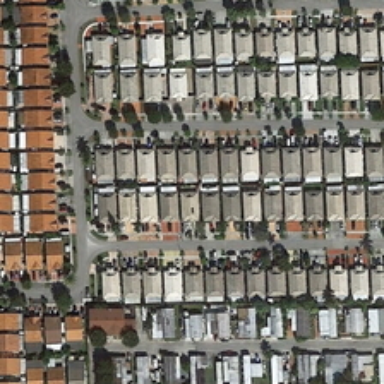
The residential buildings on both sides of the road are in good order .